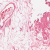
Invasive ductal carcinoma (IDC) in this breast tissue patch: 0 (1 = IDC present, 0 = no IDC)